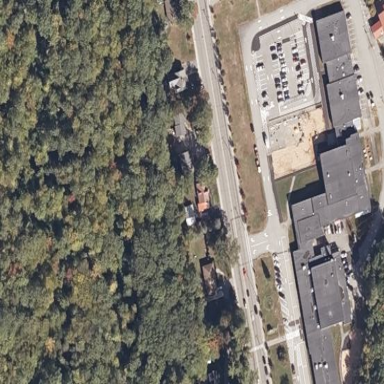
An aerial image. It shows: School.